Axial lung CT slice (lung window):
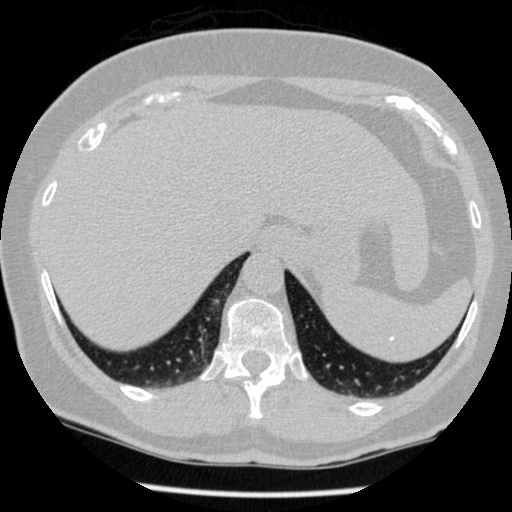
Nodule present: no